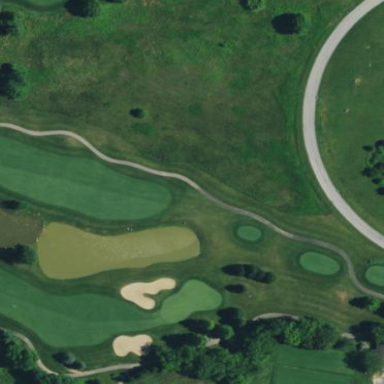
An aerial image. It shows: Area with grass used as rough in golf course.